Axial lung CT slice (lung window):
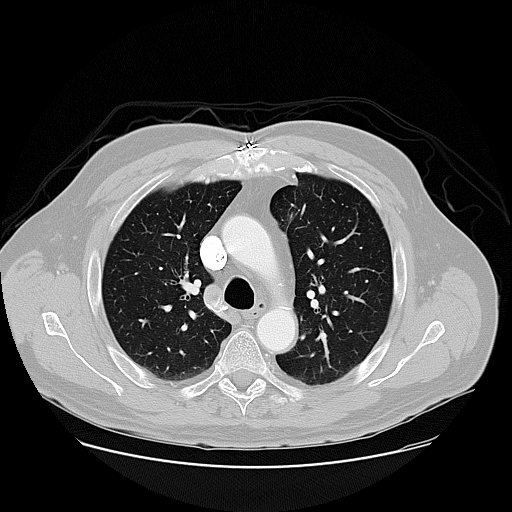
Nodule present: no